Field crop: tomato
Growth stage: 2
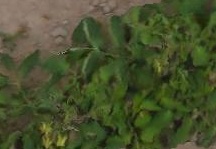
Species: tomato